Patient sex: M
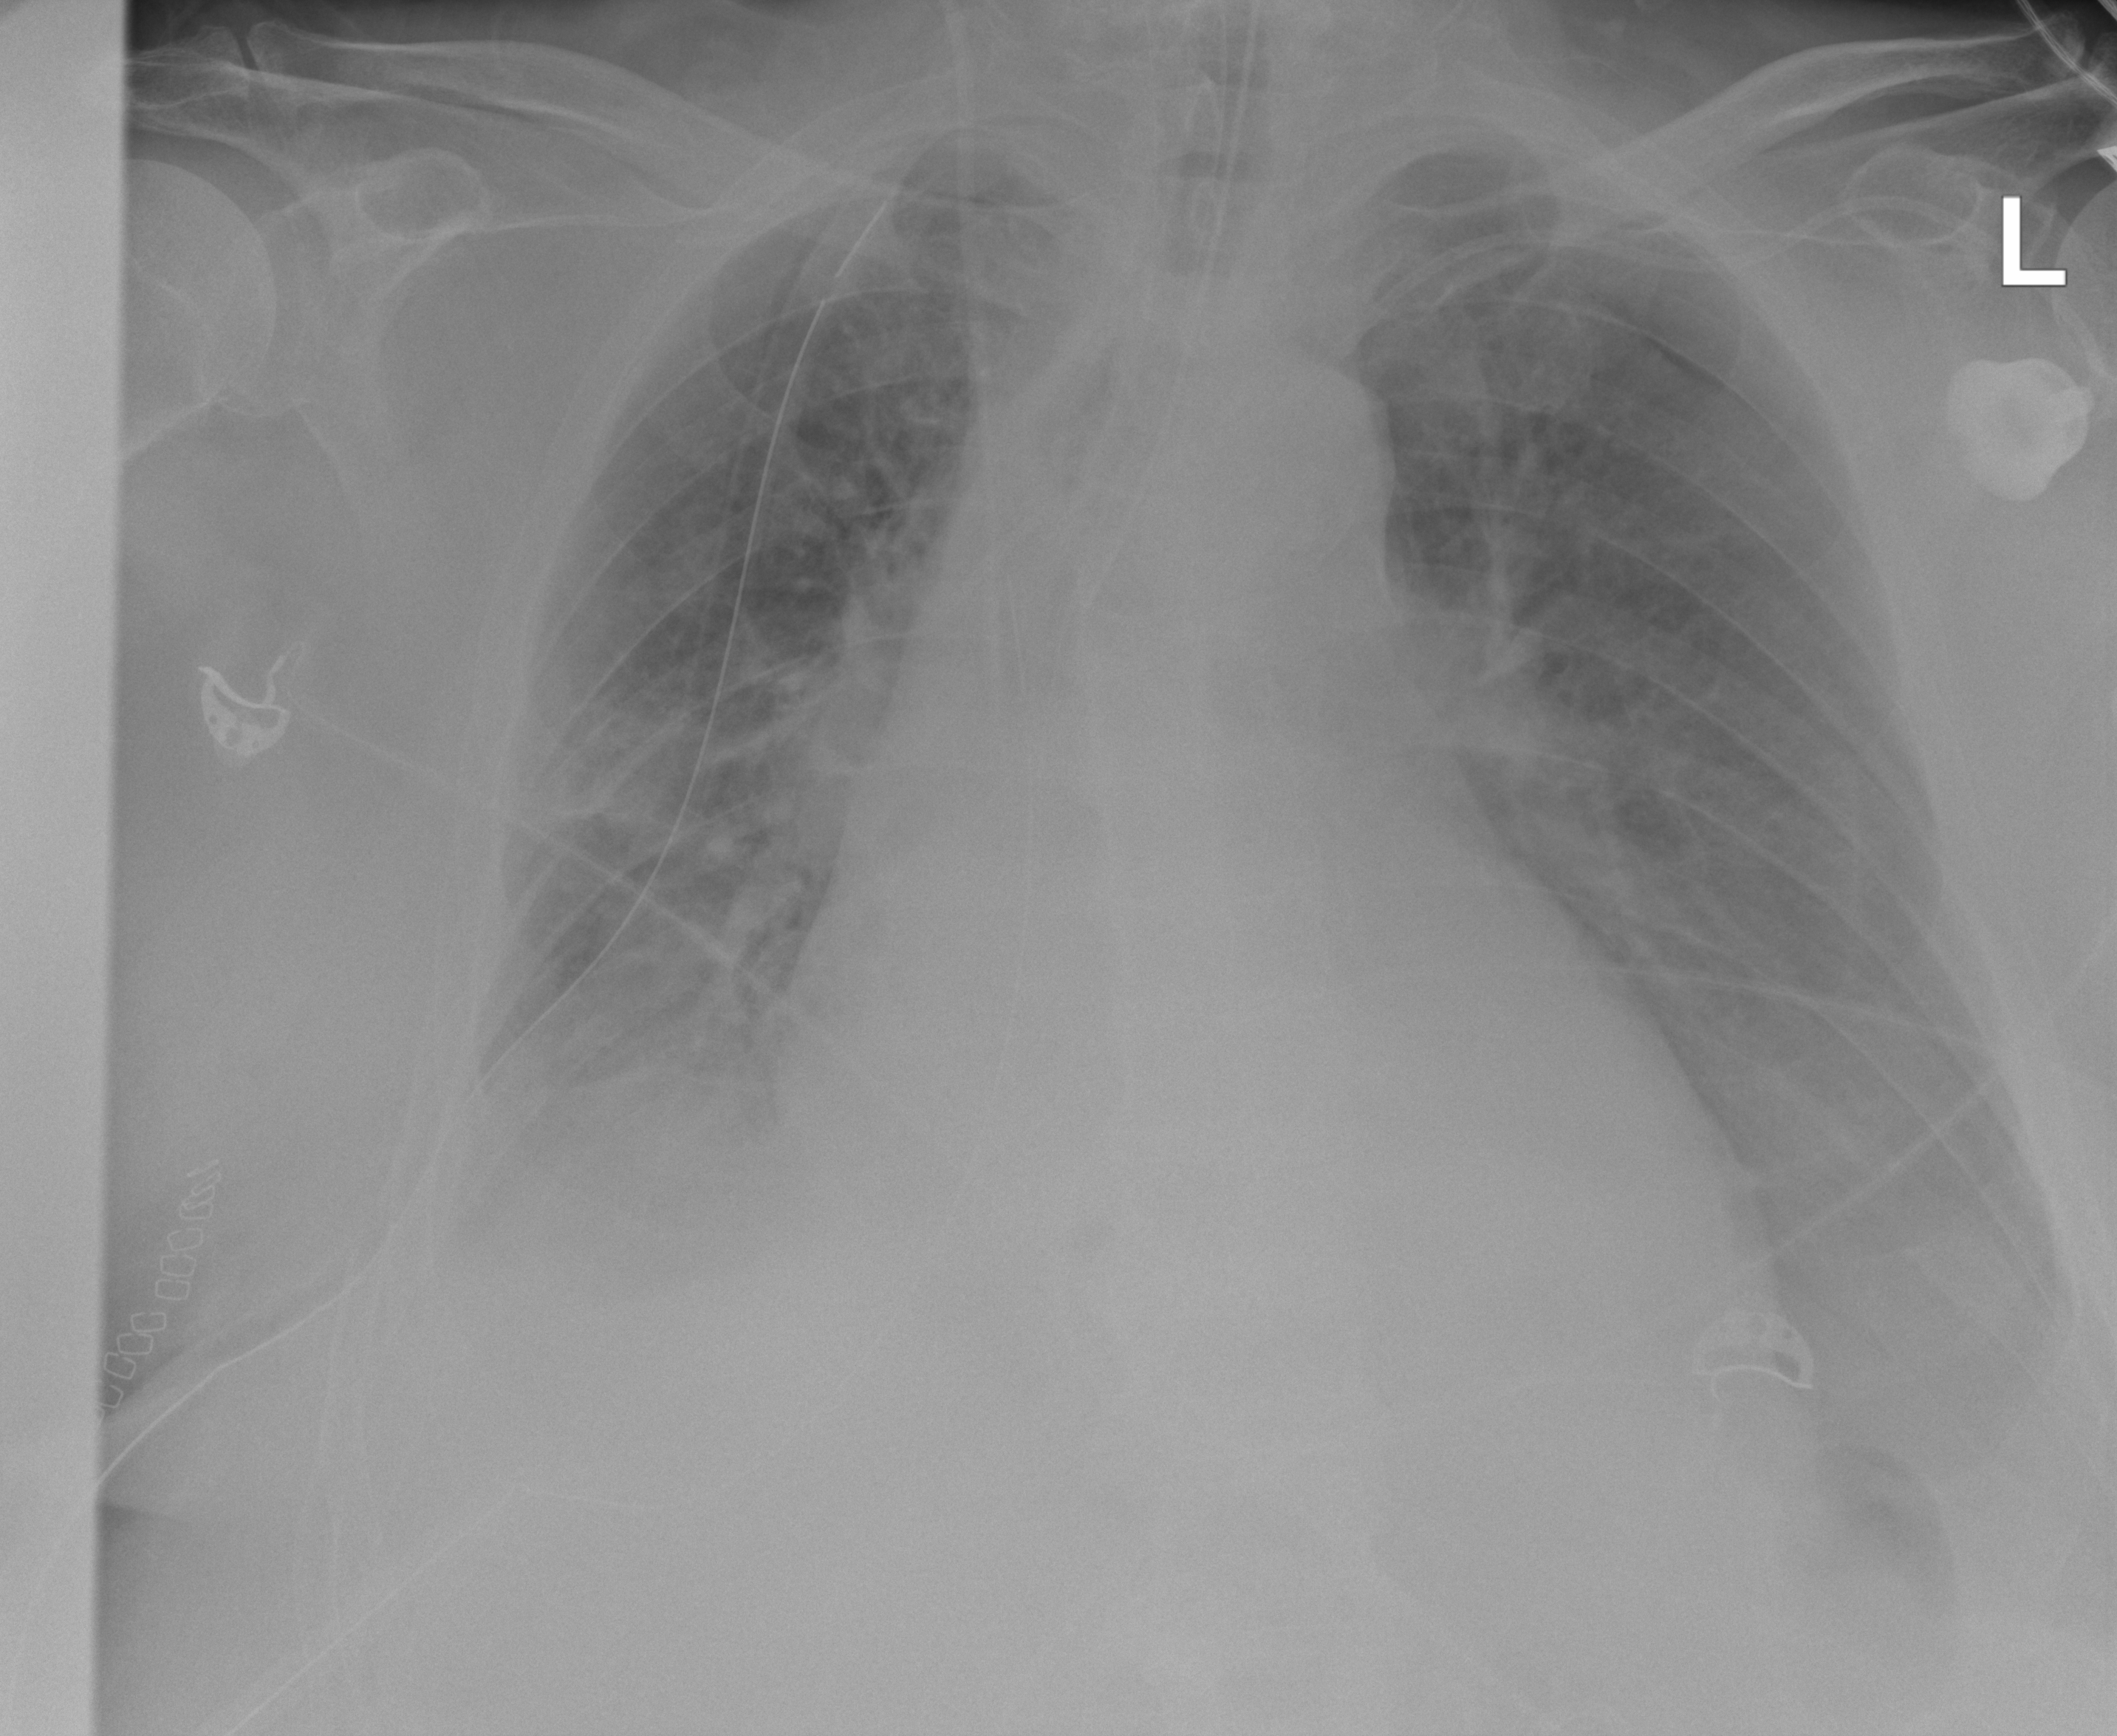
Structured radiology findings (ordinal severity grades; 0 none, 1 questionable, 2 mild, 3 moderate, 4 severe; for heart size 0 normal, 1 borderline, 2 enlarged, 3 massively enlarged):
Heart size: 2
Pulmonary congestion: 2
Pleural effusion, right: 3
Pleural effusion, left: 3
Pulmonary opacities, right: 2
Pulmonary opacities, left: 0
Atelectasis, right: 2
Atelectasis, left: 2